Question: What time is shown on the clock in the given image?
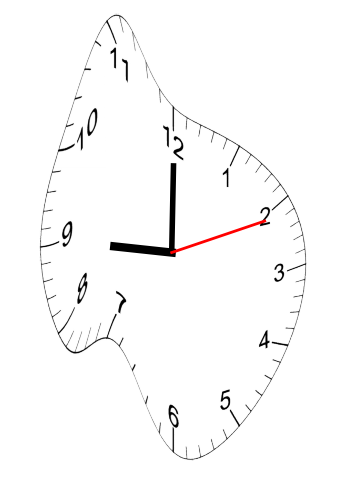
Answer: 09:00:11